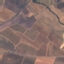
Label: PermanentCrop